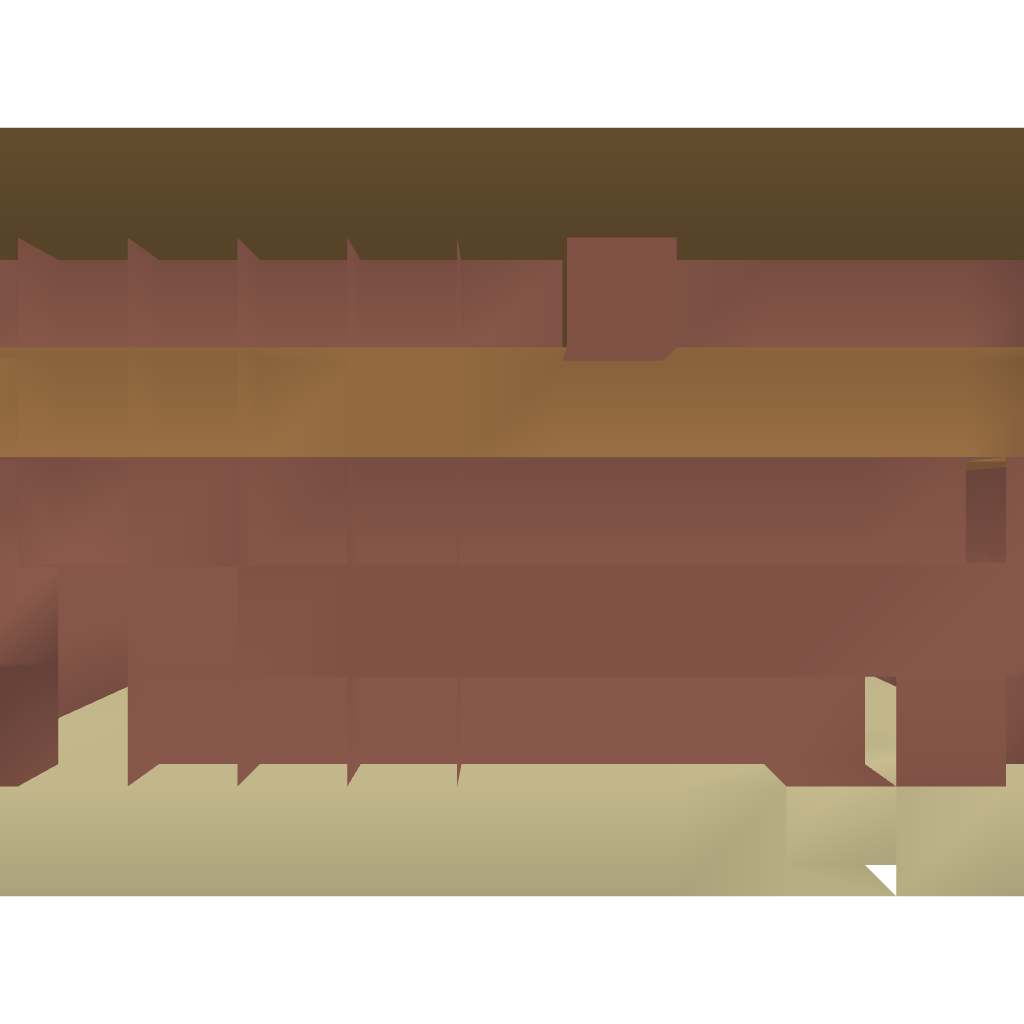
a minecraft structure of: Factory Template